Question: I drew gradient background layer on UICollectionView with following code.
'''
CAGradientLayer* collectionRadient = [CAGradientLayer layer];
collectionRadient.bounds = self.collectionView.bounds;
collectionRadient.anchorPoint = CGPointZero;
collectionRadient.colors = [NSArray arrayWithObjects:(id)[startColor CGColor],(id)[endColor CGColor], nil];
UIView* vv = [[UIView alloc] init];
self.collectionView.backgroundView = vv;
[self.collectionView.backgroundView.layer insertSublayer:collectionRadient atIndex:0];
'''
It works on iPhone simulator. but not iPad.
Below Image is that. the background layer is taking up only a part of UICollectionView.

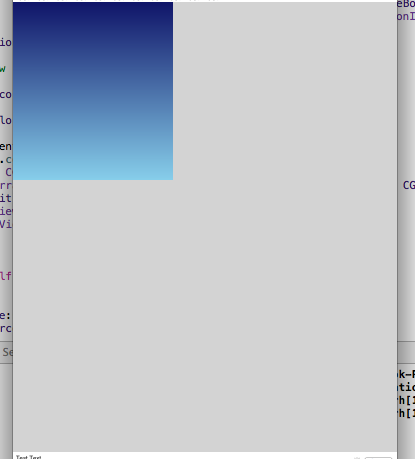
Answer: I would suggest creating a subclass of UIView named GradientView or something similar which you would use as your background view.
In your implementation of GradientView you just need to overload the following class method:
'''
+ (Class)layerClass
{
return [CAGradientLayer class];
}
'''
Then, change your code above to the following:
'''
UIView* backgroundView = [[GradientView alloc] initWithFrame:self.collectionView.bounds];
backgroundView.autoresizingMask = (UIViewAutoresizingFlexibleWidth | UIViewAutoresizingFlexibleHeight);
self.collectionView.backgroundView = backgroundView;
CAGradientLayer* collectionGradient = (CAGradientLayer *)backgroundView.layer;
collectionGradient.anchorPoint = CGPointZero;
collectionGradient.colors = [NSArray arrayWithObjects:(id)[startColor CGColor],(id) [endColor CGColor], nil];
'''
I'm hoping that your custom GradientView's layer will automatically resize. If not, you may need to implement the layoutSubviews method in your custom GradientView to resize your gradient layer.